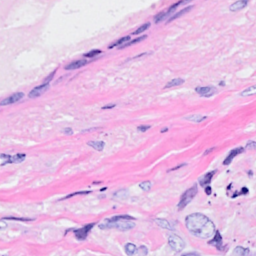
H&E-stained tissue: Breast